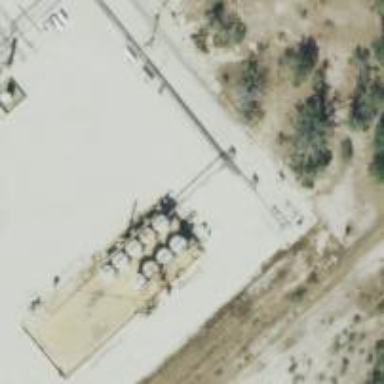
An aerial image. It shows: Storage tank with man-made structure.